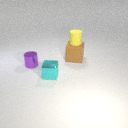
small cyan metal cube to the right of small purple metal cylinder